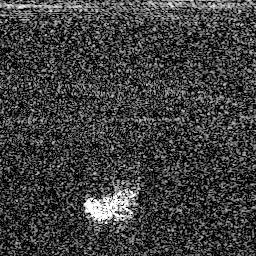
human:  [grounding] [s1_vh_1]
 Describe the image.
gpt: In the satellite image, there is  <ref>1 large ship </ref> <box>[[30, 71, 56, 86, 0]]</box> located at bottom.